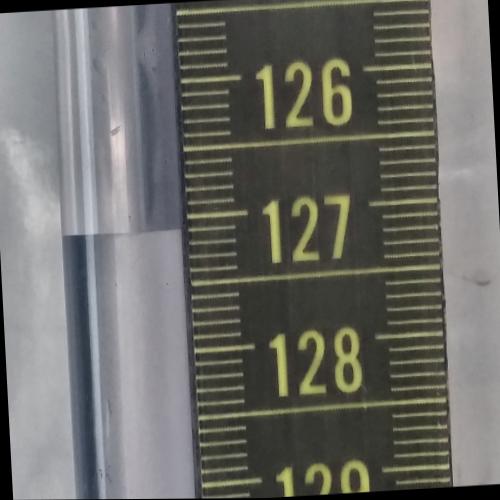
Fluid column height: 127.1 cm